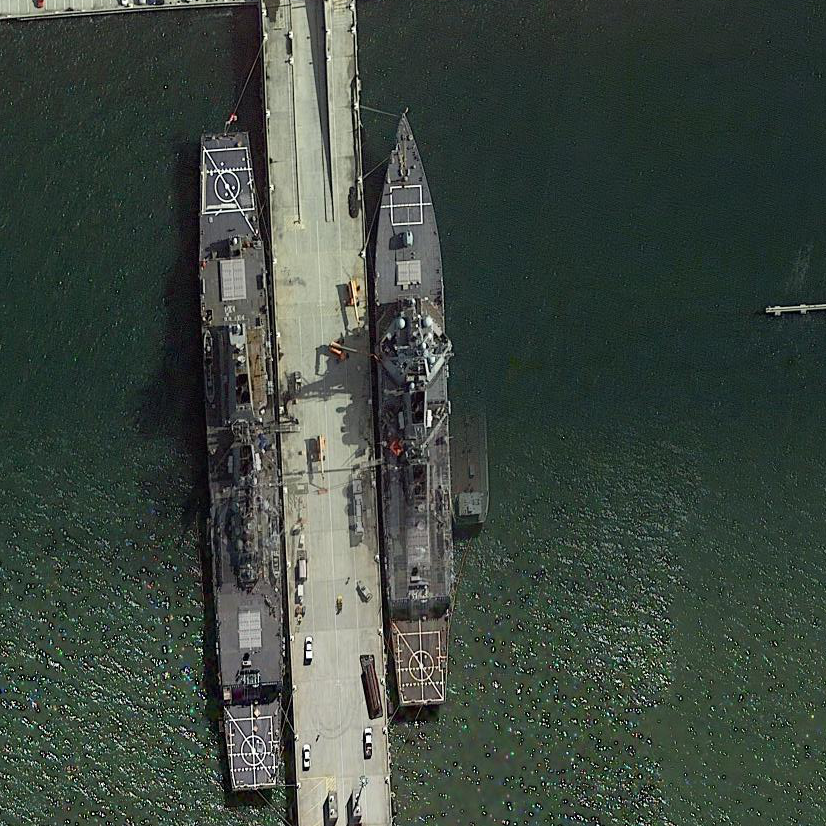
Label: destroyer